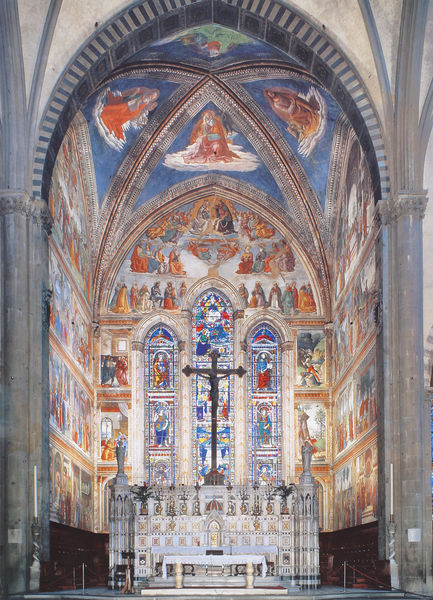
Titel: Cappella Tornabuoni
Künstler: Ghirlandaio
Standort: Florenz, S. Maria Novella, Cappella Tornabuoni (EU - I - Toskana)
Schlagwörter: blau, himmel, weiß, gelb, bunt, fenster, glas, licht, orange, säule, säulen, gebäude, rot, wand, kirche, decke, innen, gotik, bogen, italien, rundbogen, kuppel, treppe, wandmalerei, kerze, kerzen, stufe, gewölbe, kreuz, altar, hochaltar, kapitelle, buntglas, glasfenster, spitzbogen, christus, jesus, apsis, fresken, romanik, chor, kruzifix, heilige, deckengemälde, mutter gottes, sakral, fresco, absperrung, deckenmalerei, kriche, chorgestühl, evangelisten, giotto, buntglasfenster, bildfelder, altartuch, heilsgeschichte, söäulen, #himmel, fresekn, gekereuzigter